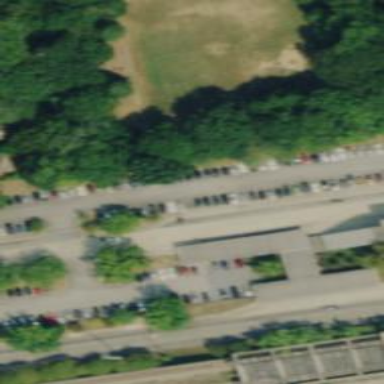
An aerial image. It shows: Parking area with surface parking. It includes park and ride facilities.